Frequency: 60000
Velocity: 0,186
Power: 40,8
Pulse duration: 0,0000001
Pass count: 1
Magnification: 10
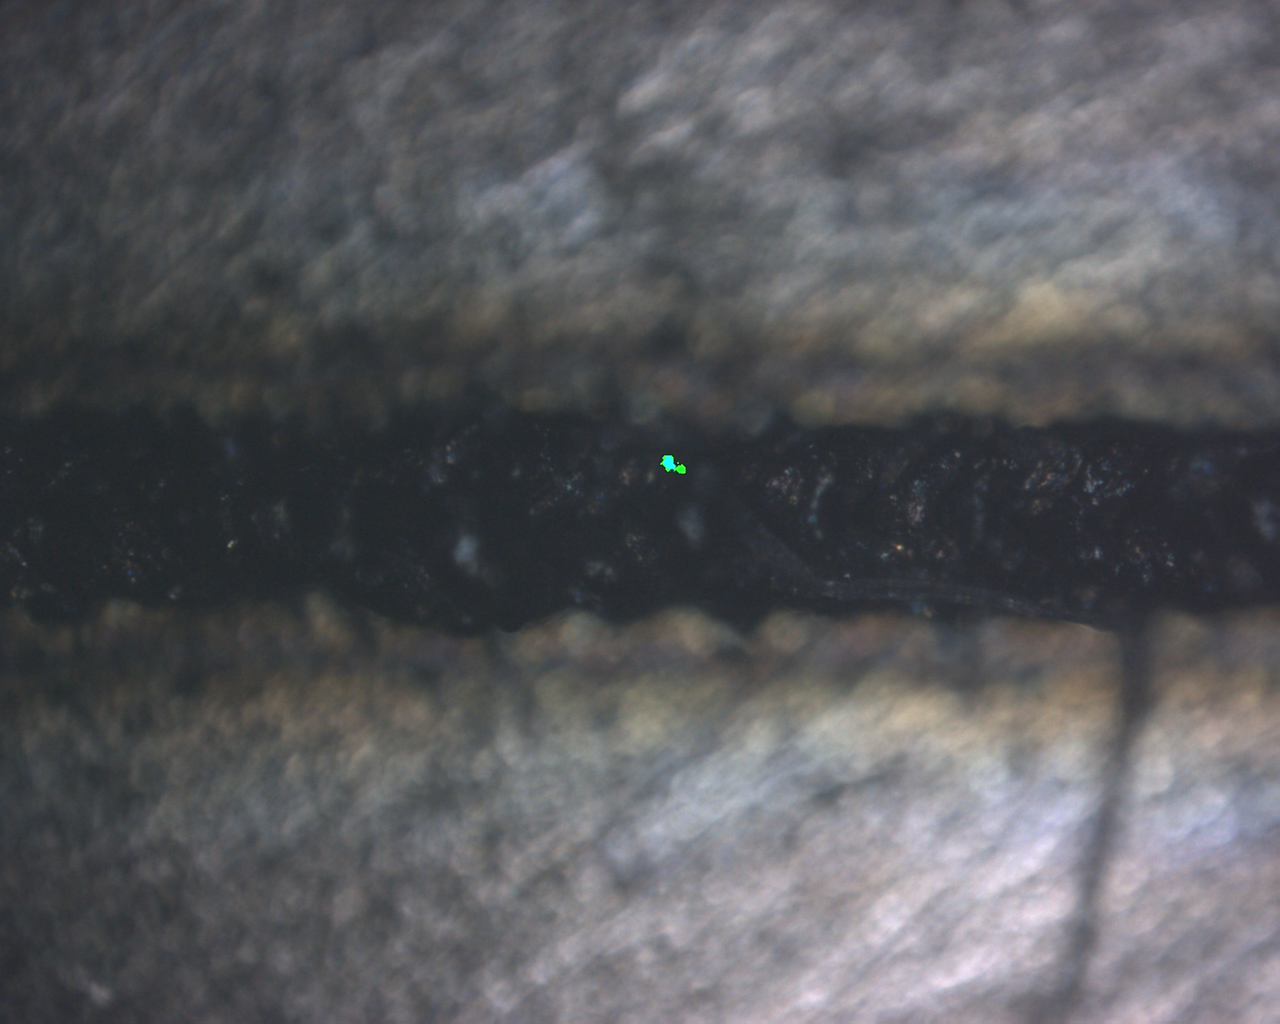
Measured width: 118.875
Other width: 88.227